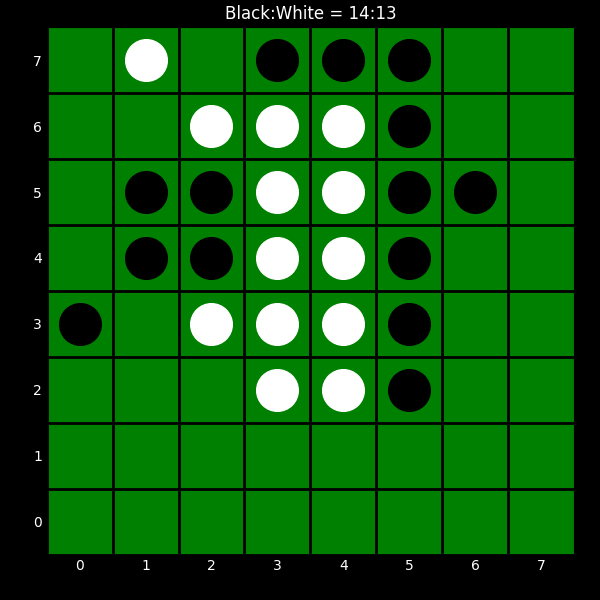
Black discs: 14
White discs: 13